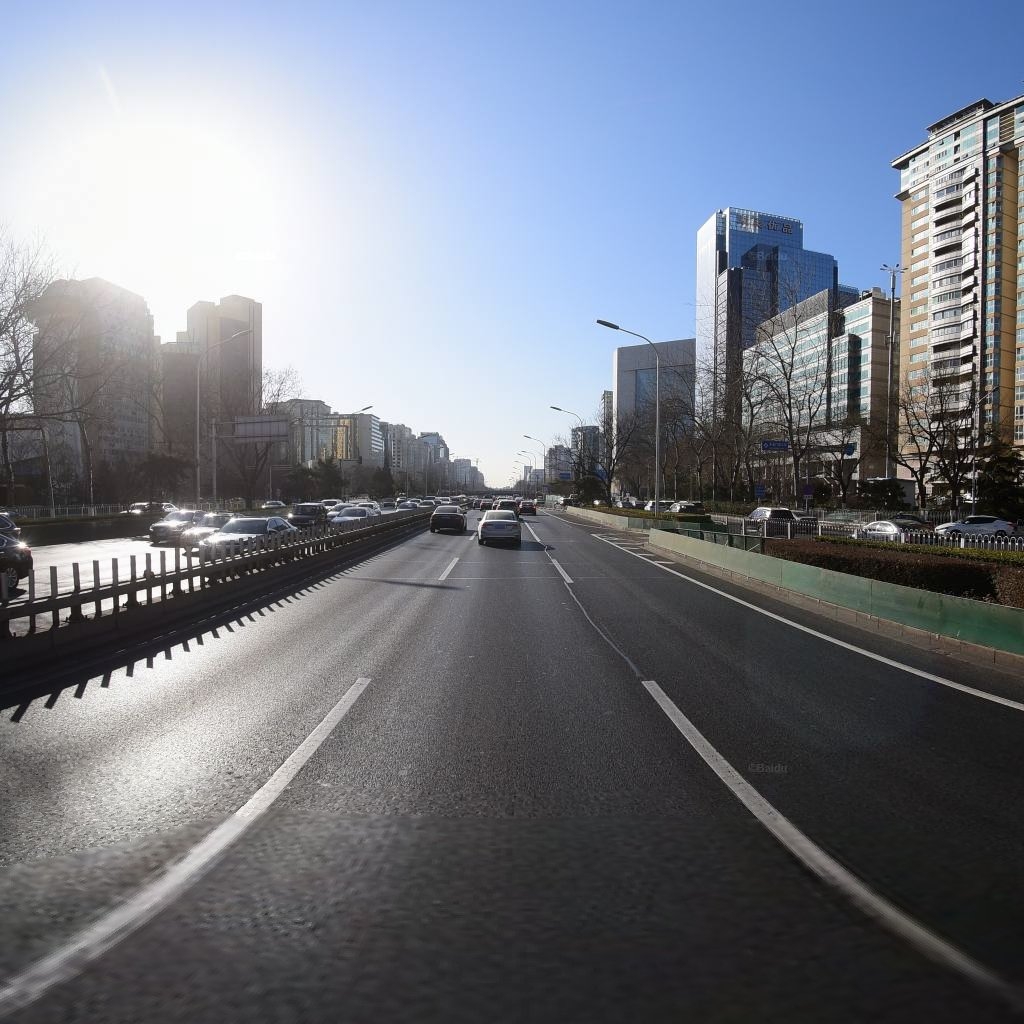
Region: Dongcheng
Road damage annotations: transverse patch, longitudinal patch, longitudinal patch, transverse patch, transverse patch